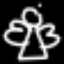
Label: angel